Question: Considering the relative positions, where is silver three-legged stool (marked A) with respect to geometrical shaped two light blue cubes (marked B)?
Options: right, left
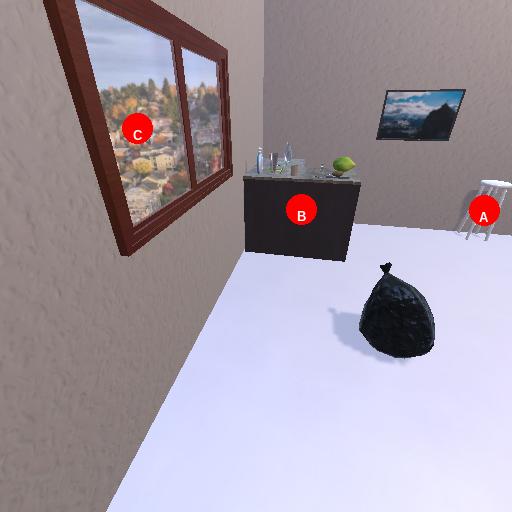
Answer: right